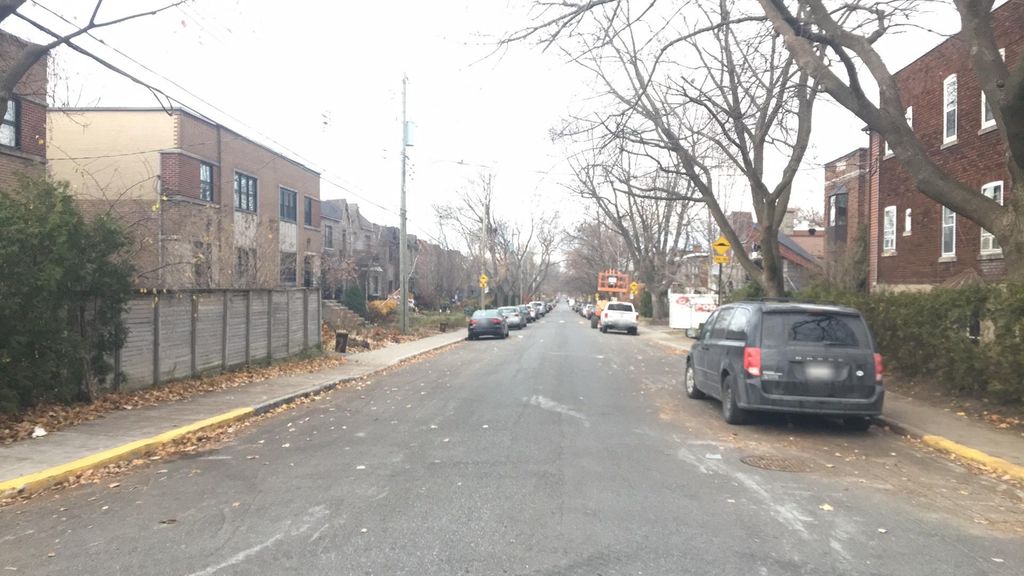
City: montreal